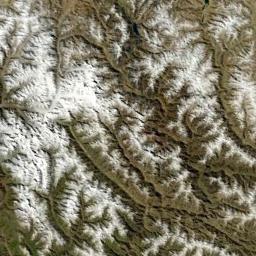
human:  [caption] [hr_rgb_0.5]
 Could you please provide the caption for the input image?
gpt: The snowberg is partly covered with snow and ice and the color of the mountain is brown .

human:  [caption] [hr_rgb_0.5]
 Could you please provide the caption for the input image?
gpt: There is snow on the part of the snowberg .

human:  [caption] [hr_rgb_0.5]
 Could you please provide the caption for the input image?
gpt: The snow berg is consist of bare land and white snow .

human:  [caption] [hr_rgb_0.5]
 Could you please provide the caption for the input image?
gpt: The white snow on the snow-capped mountains is veined .

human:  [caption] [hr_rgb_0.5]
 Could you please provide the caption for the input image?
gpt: The snowberg is covered with snow and some bare land .